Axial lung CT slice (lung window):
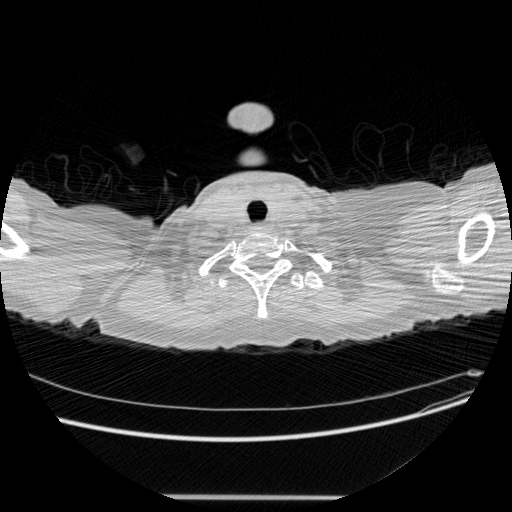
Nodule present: no